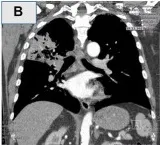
(B-D) Computerized tomography (CT) in coronal and axial reconstruction demonstrated compression of the upper right bronchus and post-stenotic pneumonia of right upper lobe resembling lung cancer.
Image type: radiology (ct)